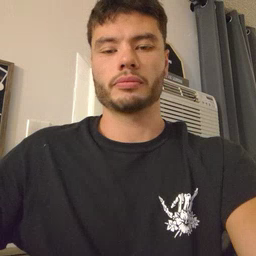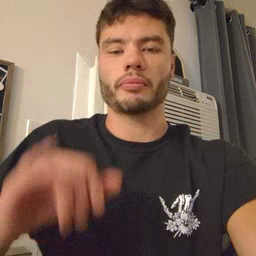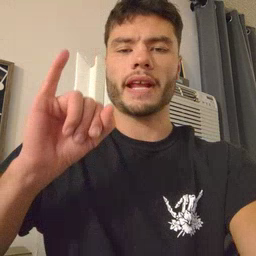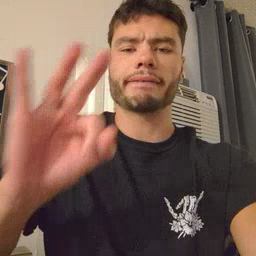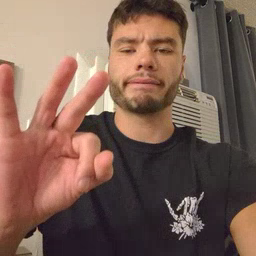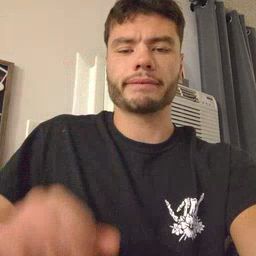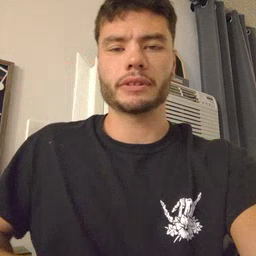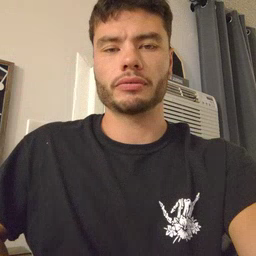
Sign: if